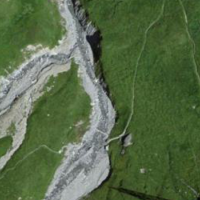
EUNIS habitat code: 26
Species observed at this site:
Parnassius phoebus